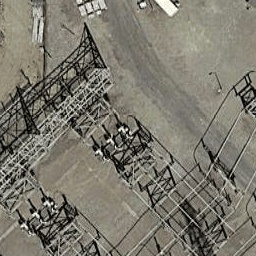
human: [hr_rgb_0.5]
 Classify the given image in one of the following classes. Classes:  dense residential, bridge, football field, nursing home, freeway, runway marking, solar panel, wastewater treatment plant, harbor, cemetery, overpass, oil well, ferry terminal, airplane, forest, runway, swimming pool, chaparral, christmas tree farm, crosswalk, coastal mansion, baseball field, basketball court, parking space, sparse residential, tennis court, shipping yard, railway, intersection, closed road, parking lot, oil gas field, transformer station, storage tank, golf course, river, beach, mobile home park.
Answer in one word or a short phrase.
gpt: transformer station